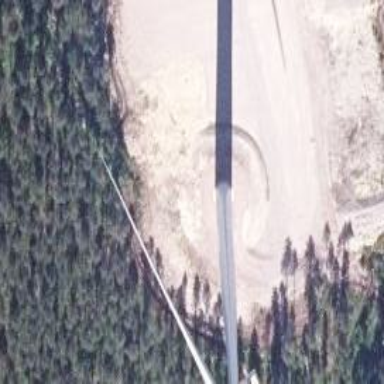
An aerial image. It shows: Wind power generator with horizontal axis wind turbine manufactured by Vestas.